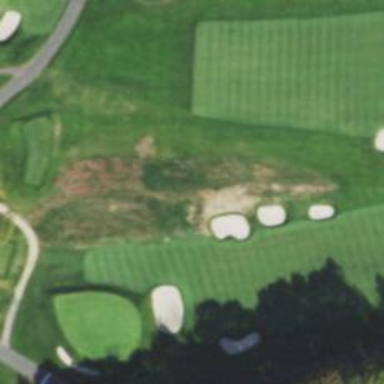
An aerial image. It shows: Path for both road and golf.